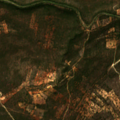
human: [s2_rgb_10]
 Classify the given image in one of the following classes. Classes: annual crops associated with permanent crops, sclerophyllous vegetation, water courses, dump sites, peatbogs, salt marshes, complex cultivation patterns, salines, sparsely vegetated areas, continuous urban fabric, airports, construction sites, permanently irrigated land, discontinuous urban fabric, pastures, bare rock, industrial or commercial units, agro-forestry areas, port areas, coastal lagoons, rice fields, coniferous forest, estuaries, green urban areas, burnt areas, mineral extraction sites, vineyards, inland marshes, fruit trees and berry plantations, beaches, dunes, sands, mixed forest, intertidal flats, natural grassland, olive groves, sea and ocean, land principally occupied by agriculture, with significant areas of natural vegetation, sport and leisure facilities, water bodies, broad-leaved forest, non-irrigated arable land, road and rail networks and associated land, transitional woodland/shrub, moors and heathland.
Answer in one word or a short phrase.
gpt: fruit trees and berry plantations, olive groves, land principally occupied by agriculture, with significant areas of natural vegetation, sclerophyllous vegetation